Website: crate-barrel
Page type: gifting
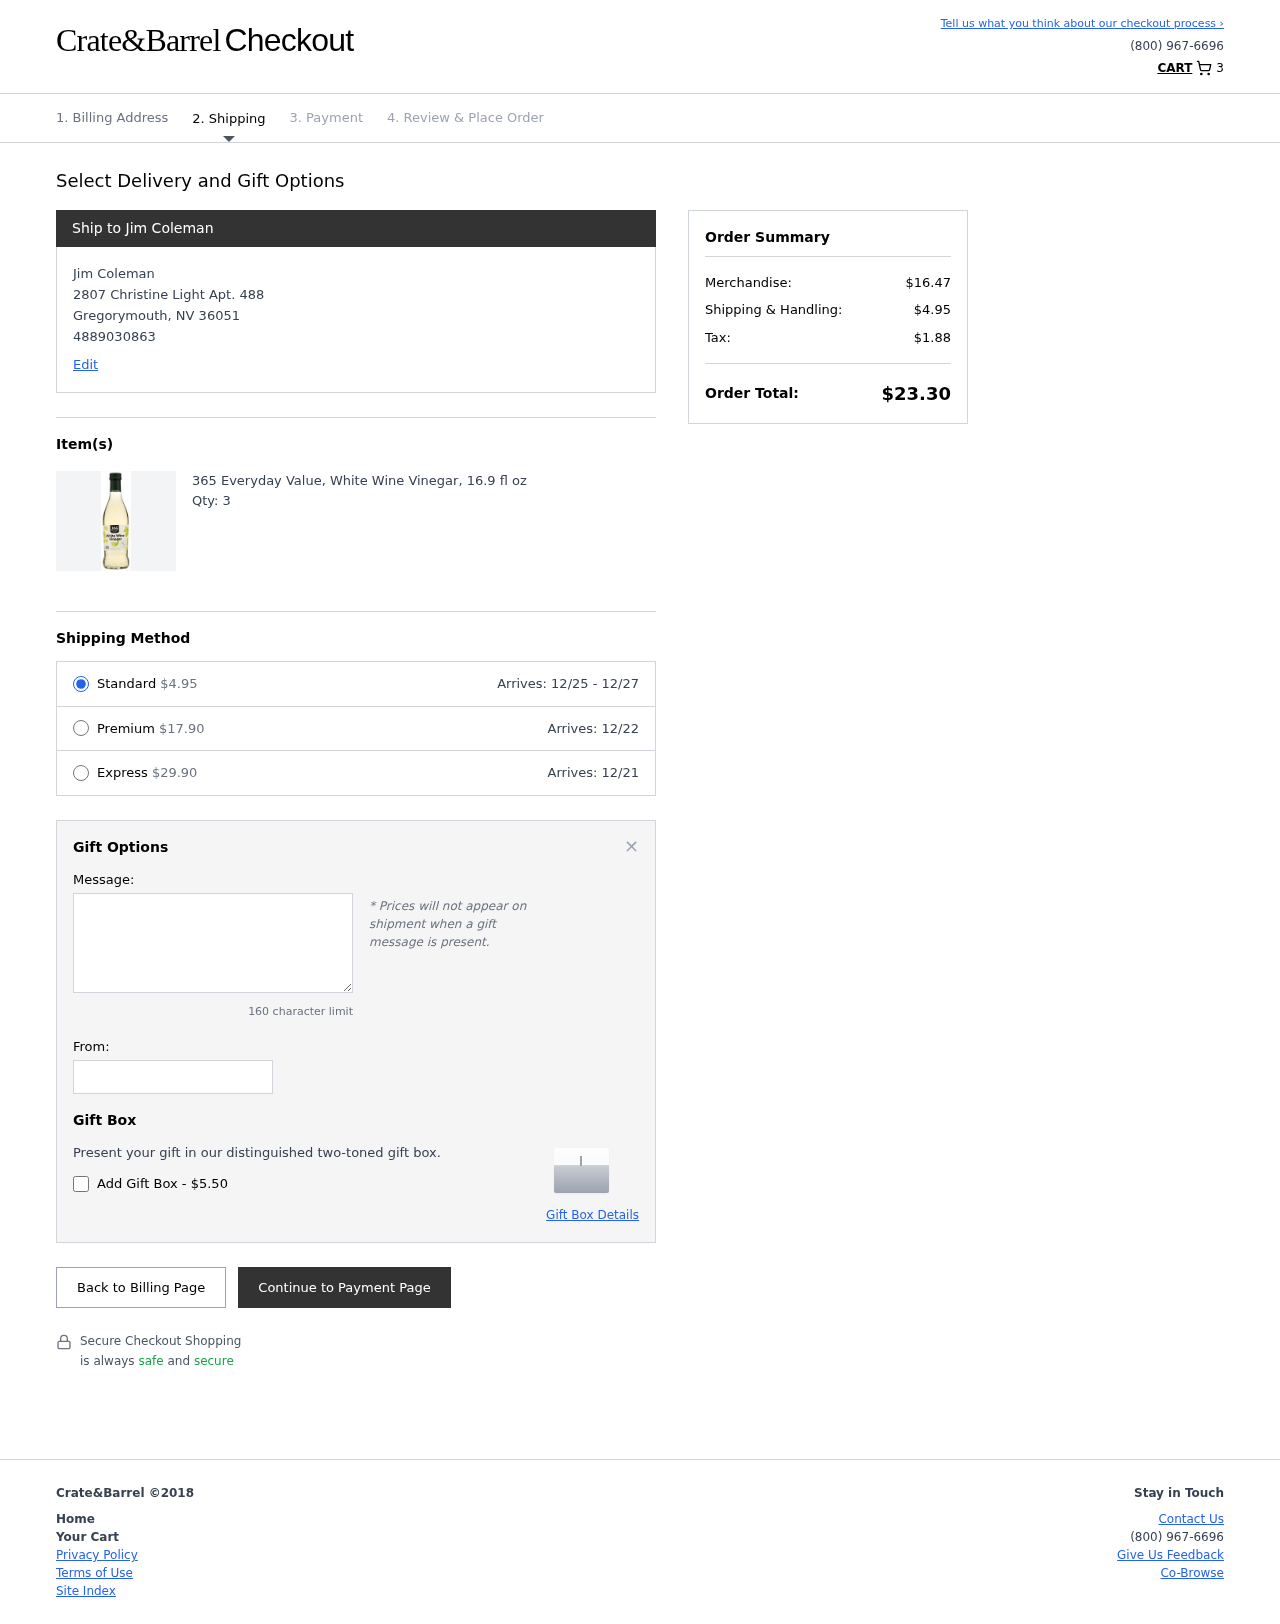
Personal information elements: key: PII_CITY
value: Gregorymouth
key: PII_FULLNAME
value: Jim Coleman
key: PII_GIFT_FIRSTNAME
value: Jeffrey
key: PII_GIFT_MESSAGE
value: Hey Jeffrey, I thought you'd enjoy this little touch for your fancy cooking nights. Can't wait to taste your next creation! Cheers, Jim
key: PII_PHONE
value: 4889030863
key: PII_POSTCODE
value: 36051
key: PII_STATE_ABBR
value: NV
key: PII_STREET
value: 2807 Christine Light Apt. 488
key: PII_FULLNAME2
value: Jim Coleman
Product elements: key: PRODUCT1_NAME
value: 365 Everyday Value, White Wine Vinegar, 16.9 fl oz
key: PRODUCT1_QUANTITY
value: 3
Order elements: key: ORDER_NUM_ITEMS
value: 3
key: ORDER_SHIPPING_COST
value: $4.95
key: ORDER_DELIVERY_DATE_RANGE
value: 12/25 - 12/27
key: ORDER_PREMIUM_SHIPPING
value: $17.90
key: ORDER_PREMIUM_DATE
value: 12/22
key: ORDER_EXPRESS_SHIPPING
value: $29.90
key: ORDER_EXPRESS_DATE
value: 12/21
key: ORDER_SUBTOTAL
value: $16.47
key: ORDER_TAX
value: $1.88
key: ORDER_TOTAL
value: $23.30